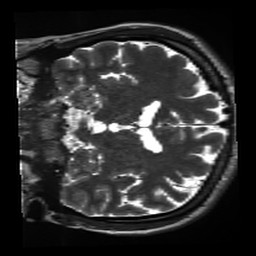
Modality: inplaneT2
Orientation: coronal
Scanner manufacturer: siemens
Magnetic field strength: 3 T
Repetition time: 11 s
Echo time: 0.059 s